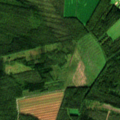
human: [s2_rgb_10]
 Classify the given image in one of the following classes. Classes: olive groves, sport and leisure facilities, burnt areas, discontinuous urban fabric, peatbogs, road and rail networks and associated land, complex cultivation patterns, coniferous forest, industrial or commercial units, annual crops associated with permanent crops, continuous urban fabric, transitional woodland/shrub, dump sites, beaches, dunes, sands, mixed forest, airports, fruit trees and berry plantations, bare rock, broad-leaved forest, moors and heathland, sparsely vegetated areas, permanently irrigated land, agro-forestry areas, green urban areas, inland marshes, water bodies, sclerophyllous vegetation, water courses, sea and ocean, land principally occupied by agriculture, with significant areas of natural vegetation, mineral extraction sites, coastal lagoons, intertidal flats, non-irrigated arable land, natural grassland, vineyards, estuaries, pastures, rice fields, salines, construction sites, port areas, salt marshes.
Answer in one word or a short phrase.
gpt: land principally occupied by agriculture, with significant areas of natural vegetation, broad-leaved forest, coniferous forest, mixed forest, transitional woodland/shrub